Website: home-depot
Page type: store-pickup
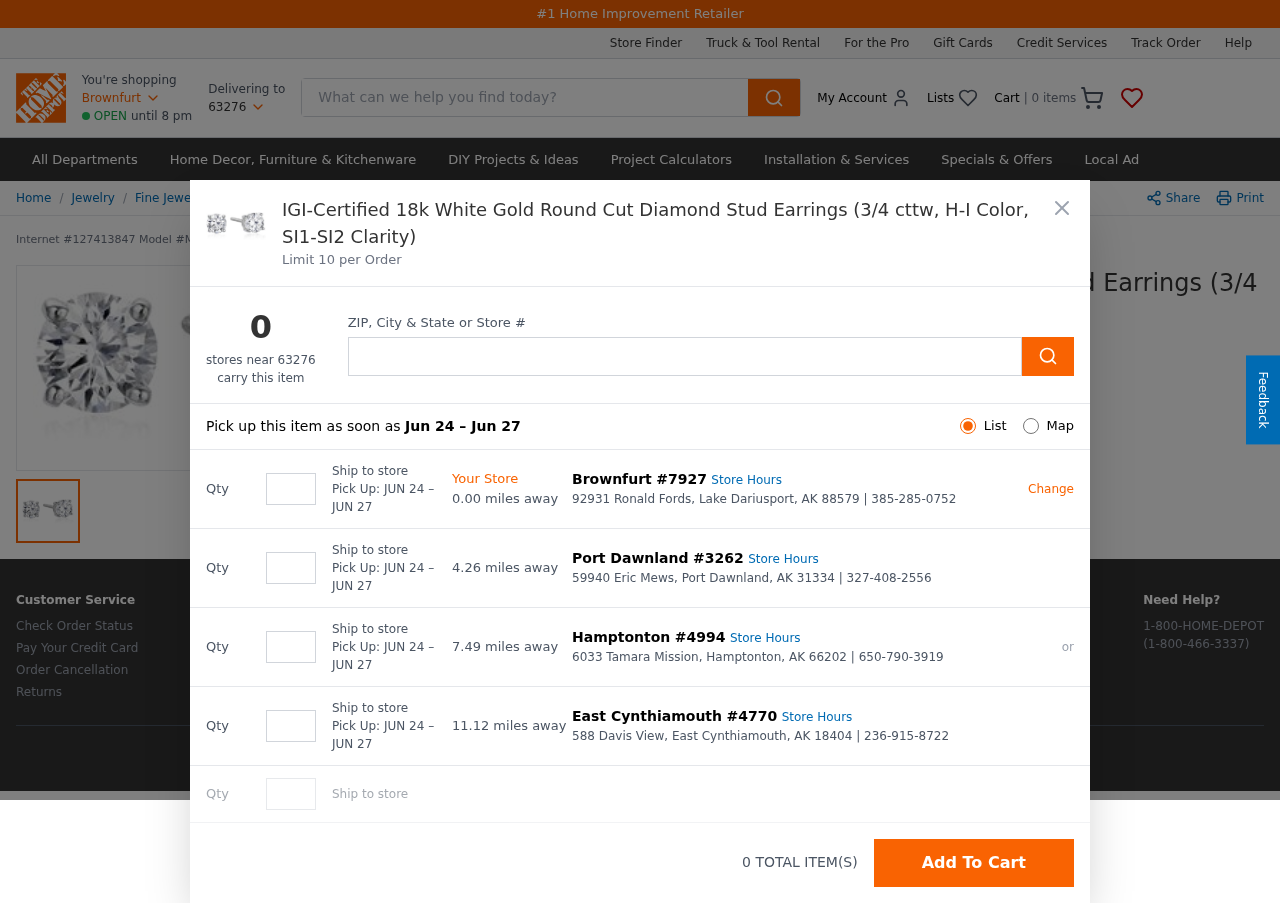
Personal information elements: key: PII_CITY
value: Brownfurt
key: PII_LOCATION1_CITY_STATE_ZIP
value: Lake Dariusport, AK 88579
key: PII_LOCATION1_STREET
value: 92931 Ronald Fords
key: PII_LOCATION2_CITY
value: Port Dawnland
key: PII_LOCATION2_CITY_STATE_ZIP
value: Port Dawnland, AK 31334
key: PII_LOCATION2_STREET
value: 59940 Eric Mews
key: PII_LOCATION3_CITY
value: Hamptonton
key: PII_LOCATION3_CITY_STATE_ZIP
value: Hamptonton, AK 66202
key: PII_LOCATION3_STREET
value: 6033 Tamara Mission
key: PII_LOCATION4_CITY
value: East Cynthiamouth
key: PII_LOCATION4_CITY_STATE_ZIP
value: East Cynthiamouth, AK 18404
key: PII_LOCATION4_STREET
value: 588 Davis View
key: PII_POSTCODE
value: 63276
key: PII_POSTCODE2
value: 14119
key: PII_LOCATION1_PHONE
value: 385-285-0752
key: PII_LOCATION2_PHONE
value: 327-408-2556
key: PII_LOCATION3_PHONE
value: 650-790-3919
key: PII_LOCATION4_PHONE
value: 236-915-8722
Product elements: key: PRODUCT1_BREADCRUMB
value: Jewelry
Fine Jewelry
Earrings
Diamond Earrings
Stud Earrings
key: PRODUCT1_NAME
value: IGI-Certified 18k White Gold Round Cut Diamond Stud Earrings (3/4 cttw, H-I Color, SI1-SI2 Clarity)
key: PRODUCT_INTERNET_NUMBER
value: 127413847
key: PRODUCT_MODEL_NUMBER
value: MW_OHW991901
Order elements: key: ORDER_NUM_ITEMS
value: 0
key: ORDER_PICKUP_DATE_RANGE
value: JUN 24 – JUN 27
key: ORDER_PICKUP_DATE_RANGE
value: Jun 24 – Jun 27
Search elements: key: HEADER_SEARCH
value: What can we help you find today?
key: SEARCH_STORE_LOCATION
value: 14119
Other elements: key: STORE1_DISTANCE
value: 0.00
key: STORE1_NUMBER
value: #7927
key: STORE2_DISTANCE
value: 4.26
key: STORE2_NUMBER
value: #3262
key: STORE3_DISTANCE
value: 7.49
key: STORE3_NUMBER
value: #4994
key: STORE4_DISTANCE
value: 11.12
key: STORE4_NUMBER
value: #4770